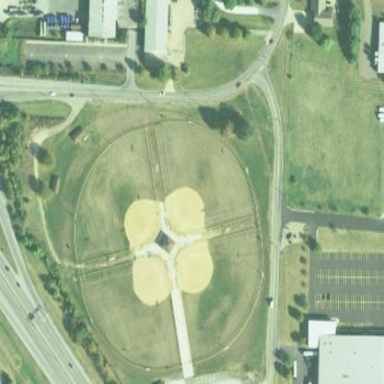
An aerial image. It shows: Baseball pitch for leisure land.